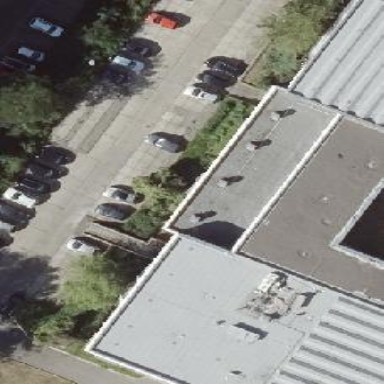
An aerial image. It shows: Street side parking on concrete surface.